Field crop: maize
Growth stage: 1
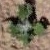
Species: chenopodium